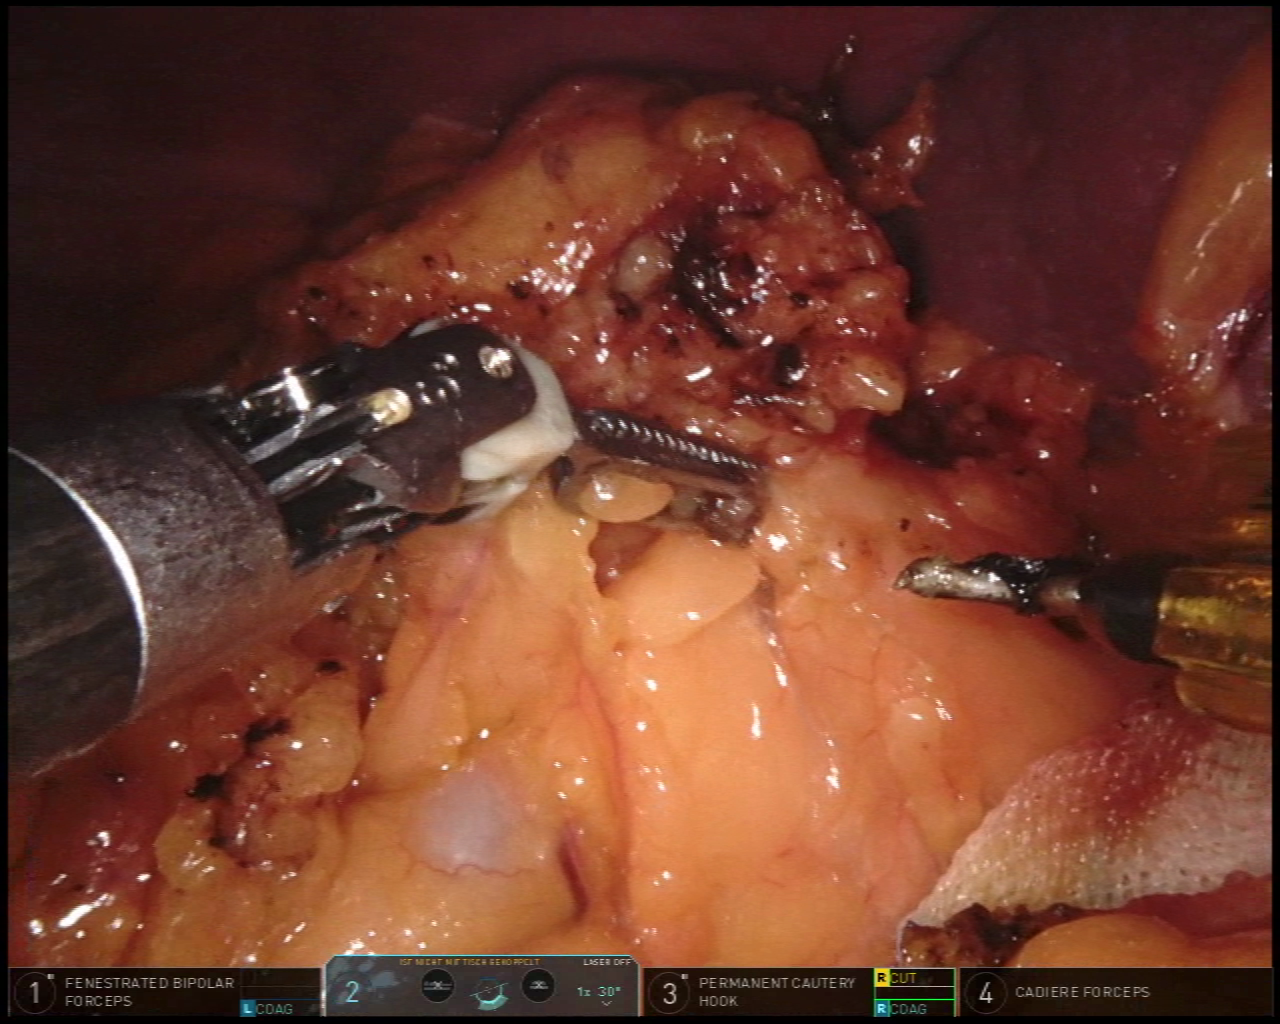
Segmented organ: stomach
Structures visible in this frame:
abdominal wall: no
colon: no
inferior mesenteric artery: no
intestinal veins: no
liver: no
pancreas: no
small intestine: no
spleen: no
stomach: yes
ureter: no
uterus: no
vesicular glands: no